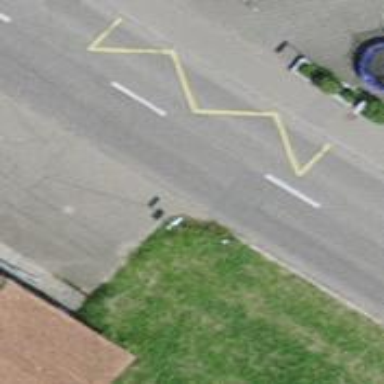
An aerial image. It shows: Public transport stop position.